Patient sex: F
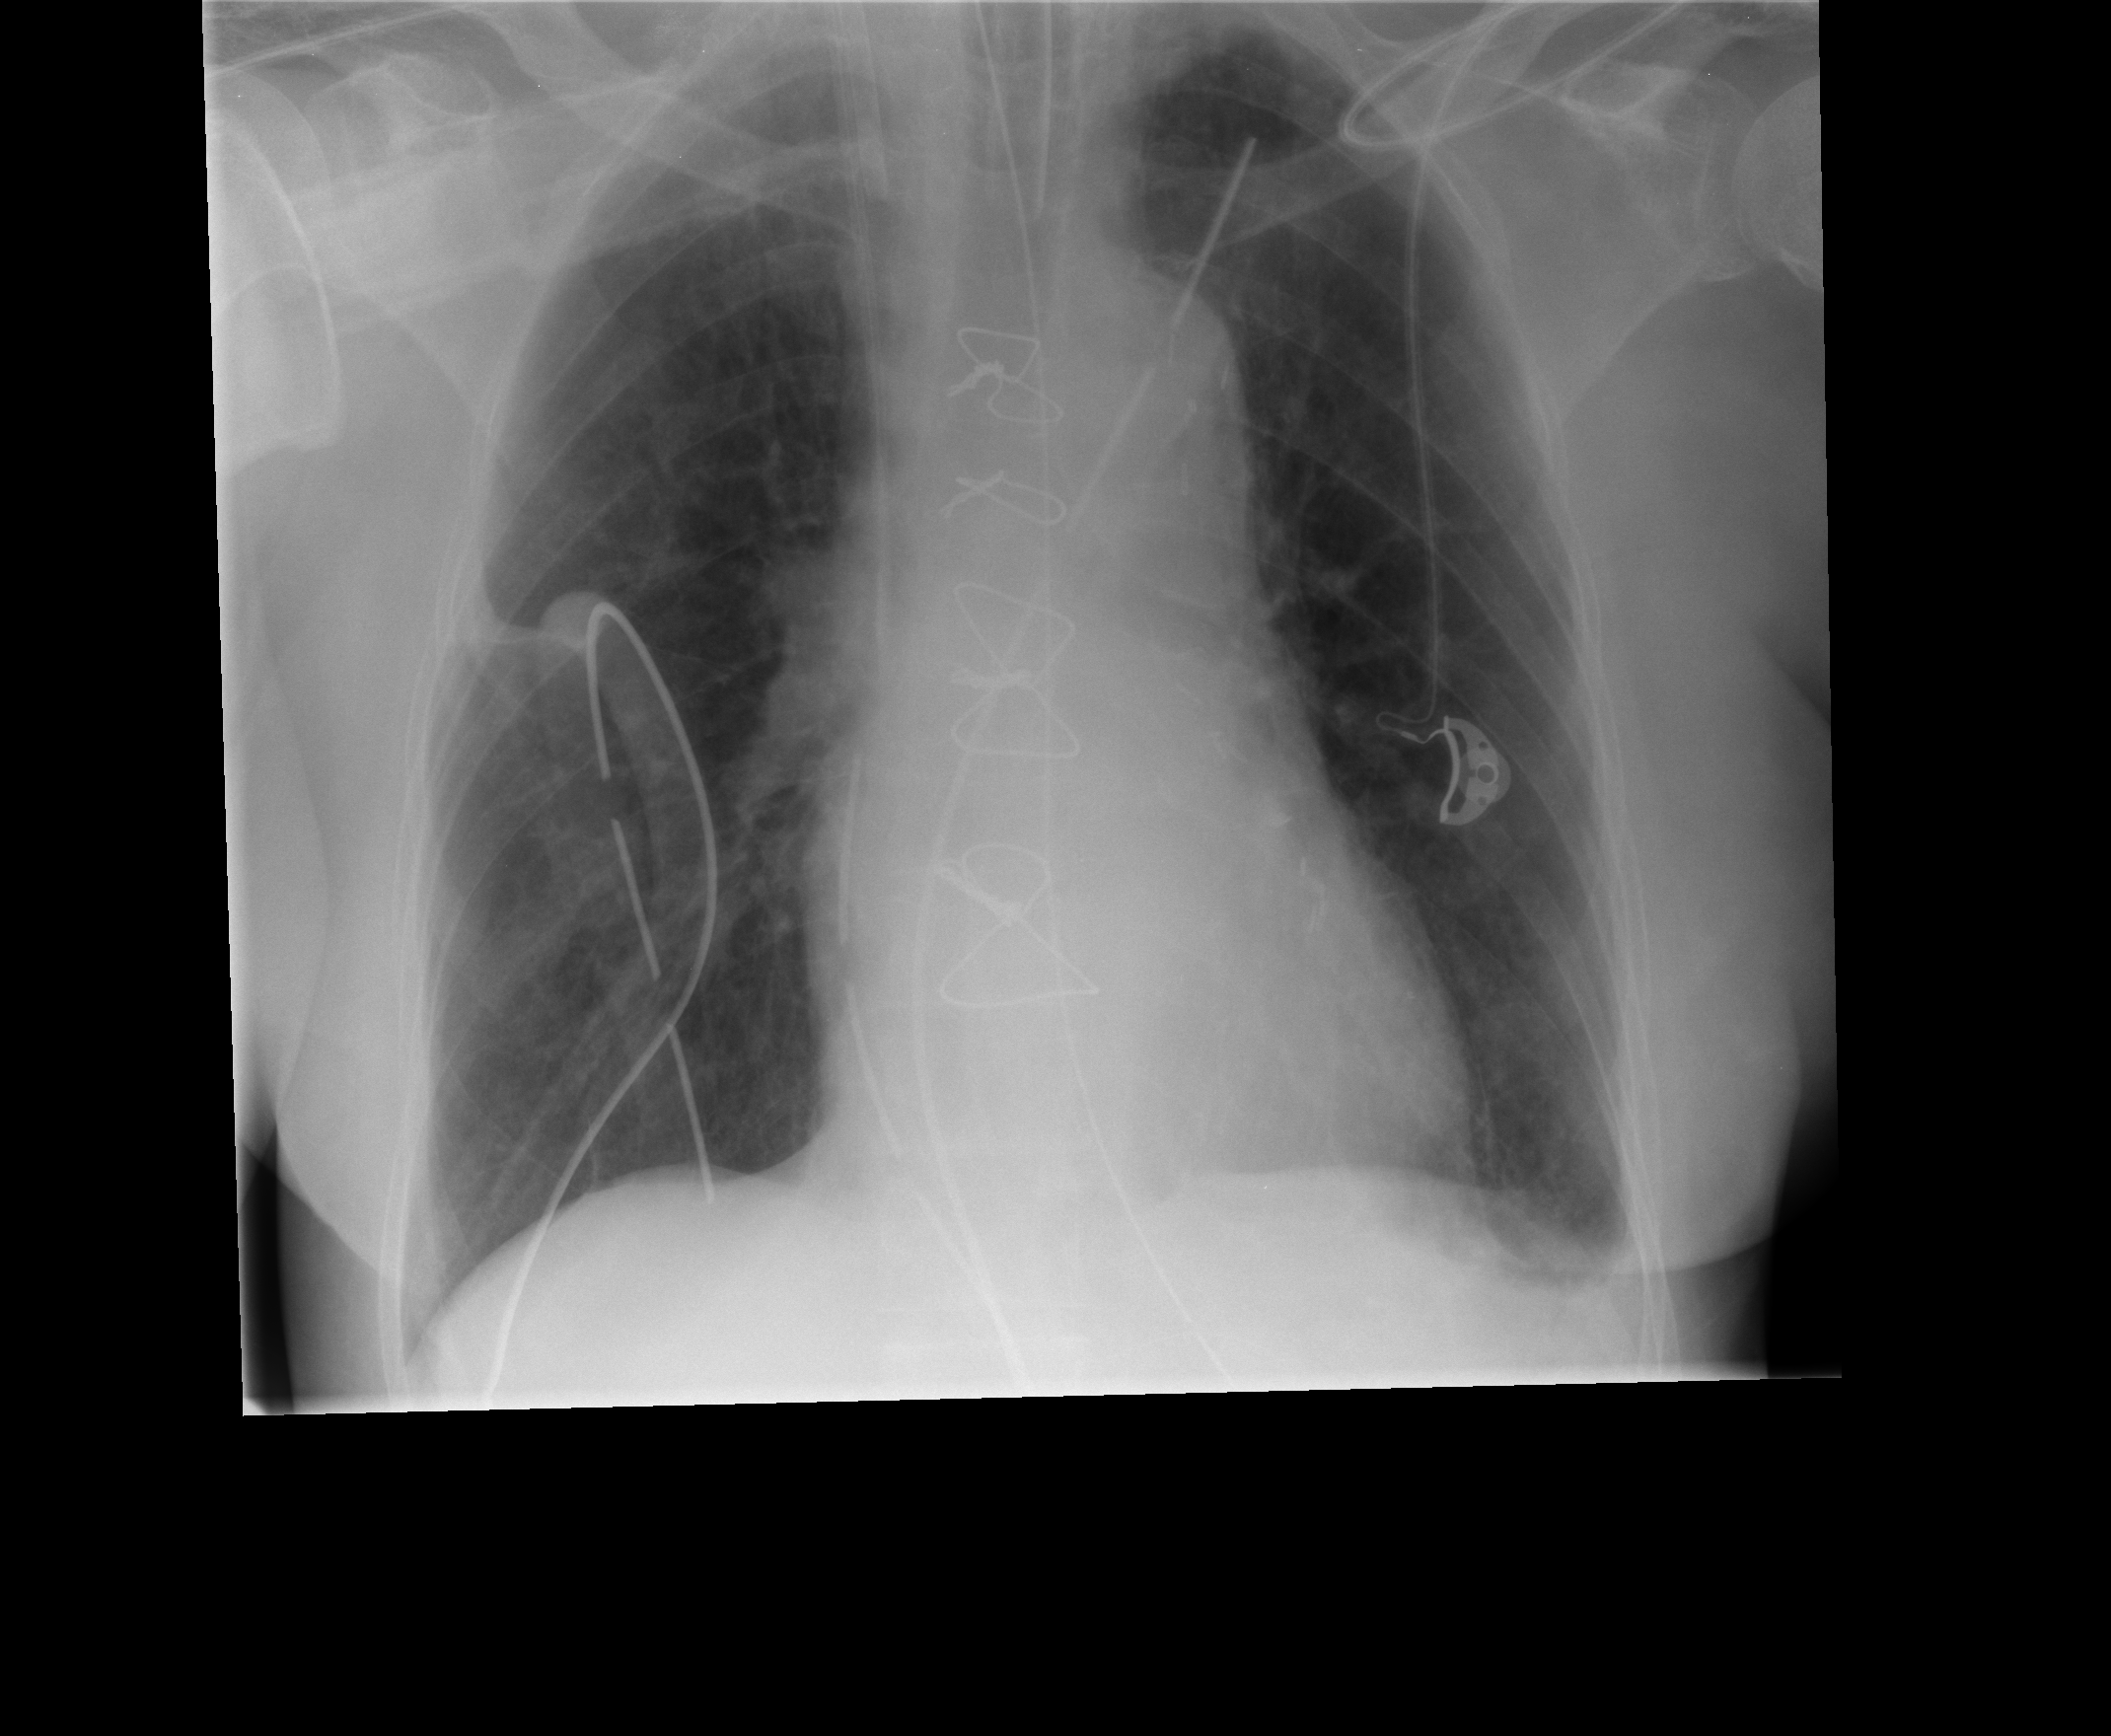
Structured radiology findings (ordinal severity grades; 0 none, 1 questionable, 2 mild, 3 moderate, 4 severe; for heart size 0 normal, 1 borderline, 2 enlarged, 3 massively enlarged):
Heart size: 0
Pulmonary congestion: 2
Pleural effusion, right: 0
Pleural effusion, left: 0
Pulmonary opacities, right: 0
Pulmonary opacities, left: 0
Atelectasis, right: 2
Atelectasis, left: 0